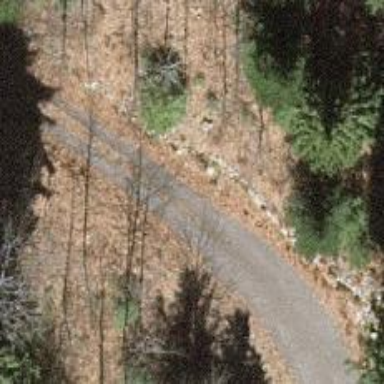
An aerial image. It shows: Path.